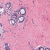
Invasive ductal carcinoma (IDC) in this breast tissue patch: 0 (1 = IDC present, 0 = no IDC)